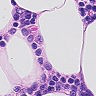
Metastatic tissue present: no